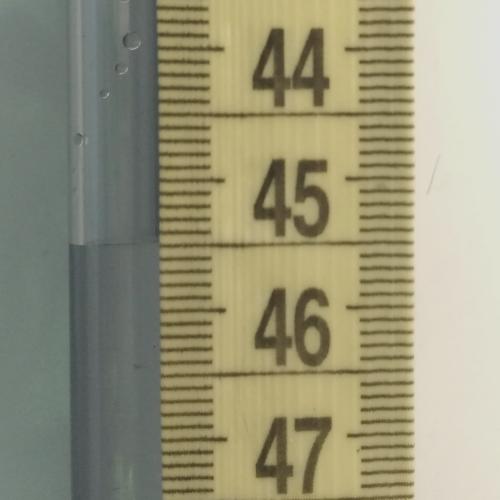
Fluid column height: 45.5 cm